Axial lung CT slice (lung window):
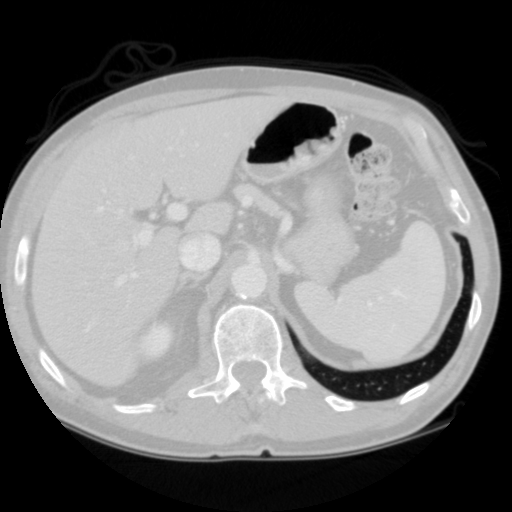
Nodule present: no